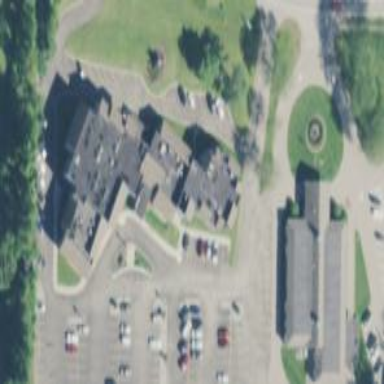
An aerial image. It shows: Commercial building with gabled roof. The roof is covered with brown tar paper while the building itself is grey.